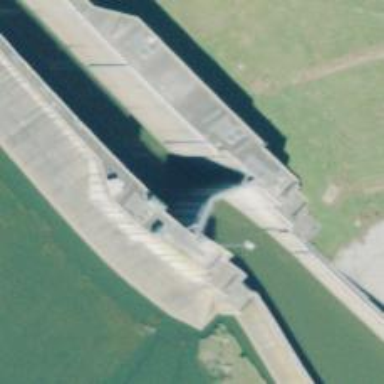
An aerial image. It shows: Lock gate along waterway.